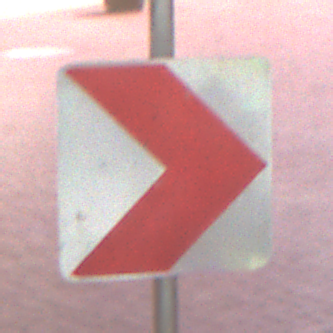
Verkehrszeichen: RichtungstafelnInKurvenKleinLinks
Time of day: Night
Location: Outdoor (Urban)
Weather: PartlyCloudy
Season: NotSpecified
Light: Artificial